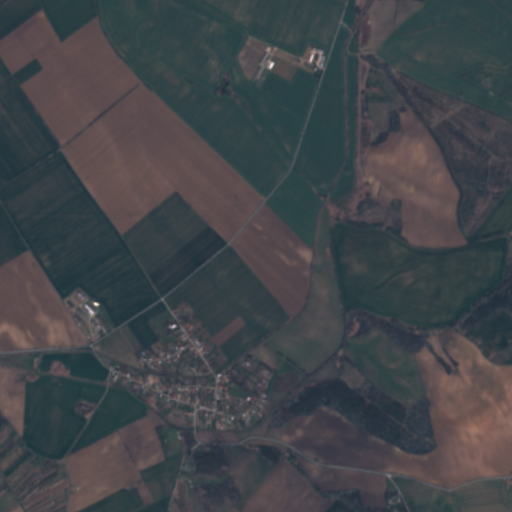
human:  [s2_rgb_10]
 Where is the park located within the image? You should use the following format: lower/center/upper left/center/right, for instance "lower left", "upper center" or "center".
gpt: The park is located in the lower left of the image.
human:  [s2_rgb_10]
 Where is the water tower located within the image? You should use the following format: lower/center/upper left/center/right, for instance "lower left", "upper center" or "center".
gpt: The water tower is located in the center left of the image.
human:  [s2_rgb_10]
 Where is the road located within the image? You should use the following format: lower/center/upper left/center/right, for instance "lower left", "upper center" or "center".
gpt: There is no road in the image.